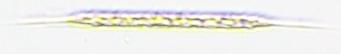
Label: Rhizosolenia